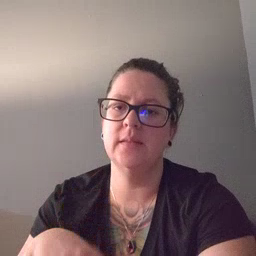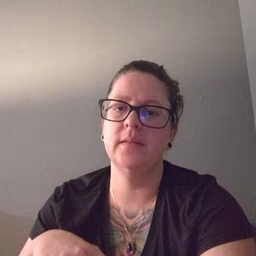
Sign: kiss